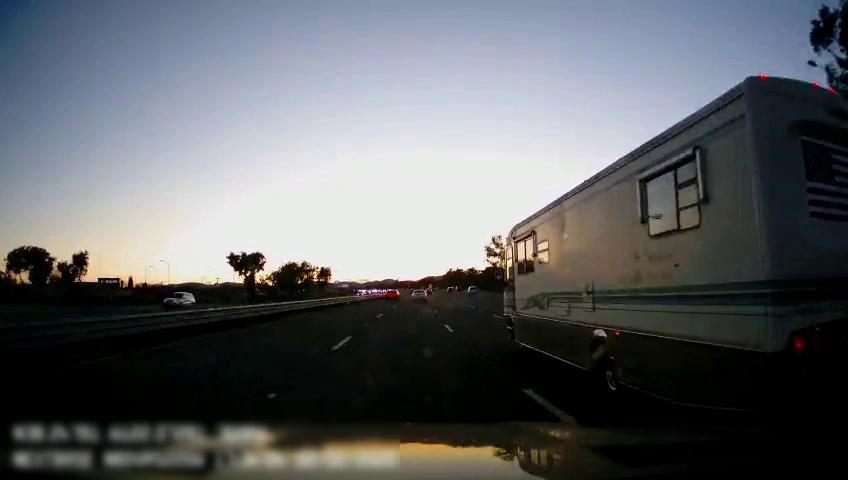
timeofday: Day
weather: Sunny
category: Drivable Space
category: Vehicles | Van
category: Vehicles | Car
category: Vehicles | Car
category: Vehicles | SUV
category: Vehicles | SUV
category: Lanes | Current Lane
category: Lanes | Alternate Lane
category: Lanes | Current Lane
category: Lanes | Alternate Lane